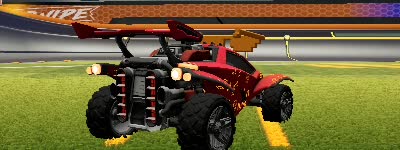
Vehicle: octane